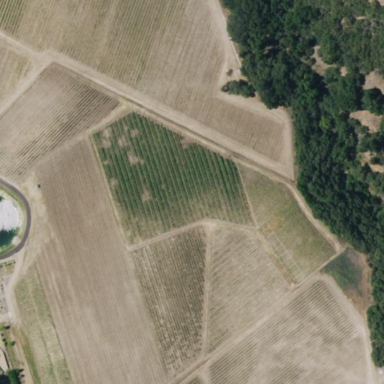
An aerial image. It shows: Vineyard growing grapes.